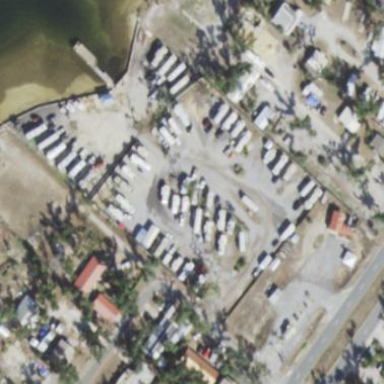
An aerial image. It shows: Caravan site for tourism.